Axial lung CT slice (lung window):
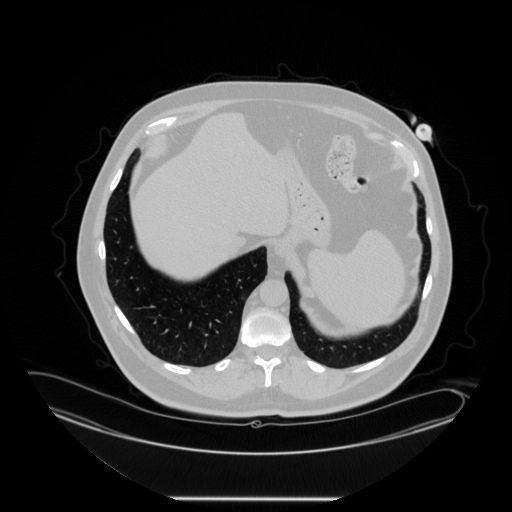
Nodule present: no